Question: I am trying to find a better way to create an upper right triangle with a check-sign on it with CSS:

So far, I produce the triangle with three CSS-Elements:
'''
.arrow_down {
width: 0;
height: 0;
border-left: 200px solid transparent;
border-right: 200px solid transparent;
border-top: 200px solid #f00;
}
.arrow_left {
margin-top: -200px;
margin-left: 200px;
width: 0;
height: 0;
border-top: 200px solid transparent;
border-bottom: 200px solid transparent;
border-right:200px solid blue;
}
.arrow_text {
font-size: 180px;
color: white;
margin-top: -200px;
margin-left: 0px;
}
'''
And i embedd the triangle accordingly like this:
'''
<div id="triangle"><div class="arrow_down"></div><div class="arrow_left"><div class=arrow_text>✔️</div></div></div>
'''
I can't switch to an image because I need to be able to change the colors flexibly.
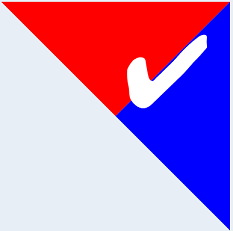
Answer: Just another one div variation (<URL>:
'''
.arrow {
width: 400px;
height: 400px;
letter-spacing: 20px;
font: bold 200px/1 sans-serif;
text-align: right;
color: #fff;
position: relative;
}
.arrow::before {
content: '';
border: 200px solid;
border-color: #f00 #00f rgba(0,0,255,0) rgba(255,0,0,0);
position: absolute;
top: 0;
left: 0;
z-index: -1;
}
'''